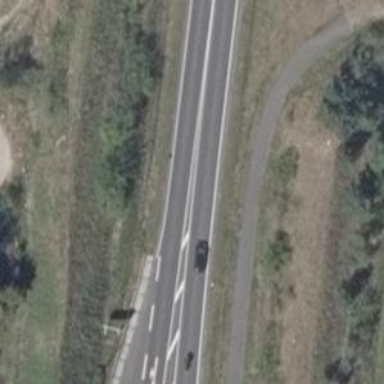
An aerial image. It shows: Asphalt primary motorway.